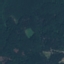
Land use / land cover class: Forest